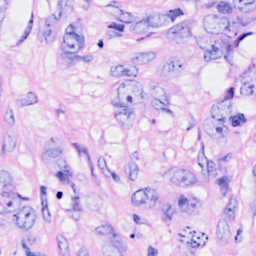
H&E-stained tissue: Breast